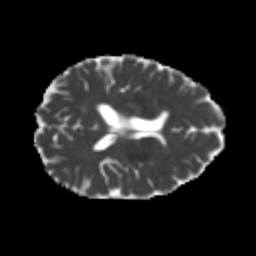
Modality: MD
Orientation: axial
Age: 22
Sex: male
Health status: healthy
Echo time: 0.074 s